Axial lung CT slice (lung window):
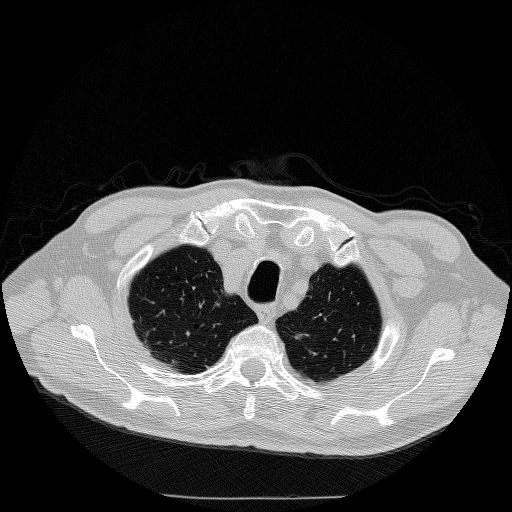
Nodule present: yes
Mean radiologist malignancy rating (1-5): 3.5